Chest X-ray:
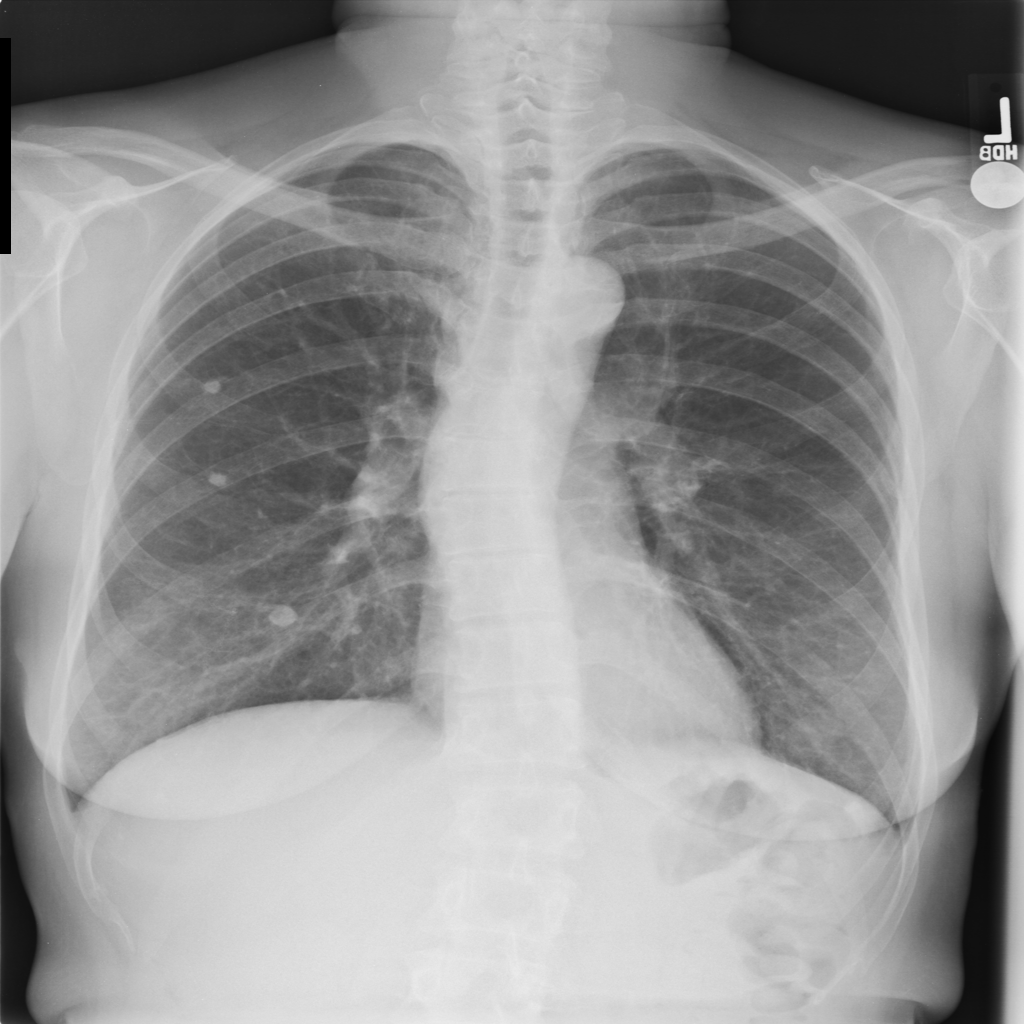
Findings: Calcification
No abnormal finding: no